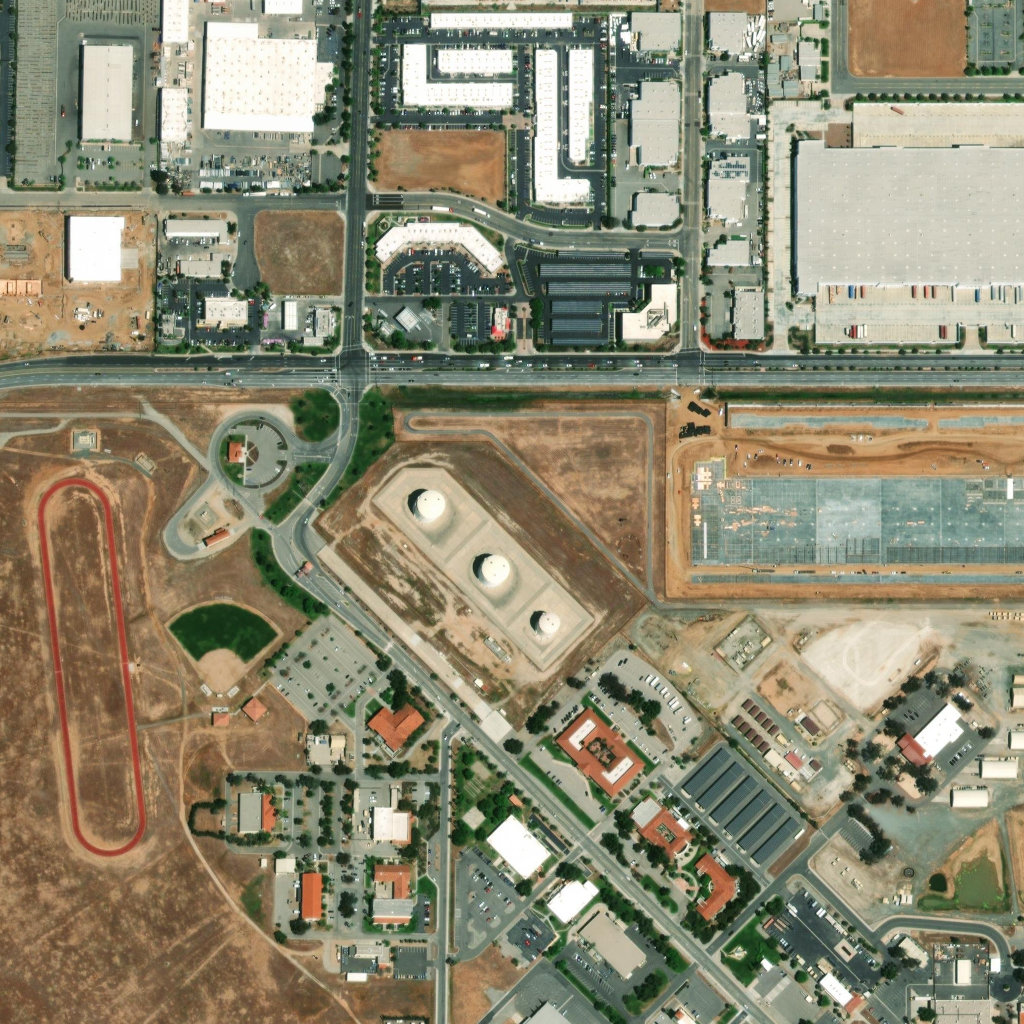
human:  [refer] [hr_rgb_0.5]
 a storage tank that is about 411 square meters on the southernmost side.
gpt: <box>[[52, 59, 55, 62, 0]]</box>